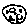
Label: moon